Aerial crown-view tile of a tropical tree (Barro Colorado Island, Panama), acquired 20241112:
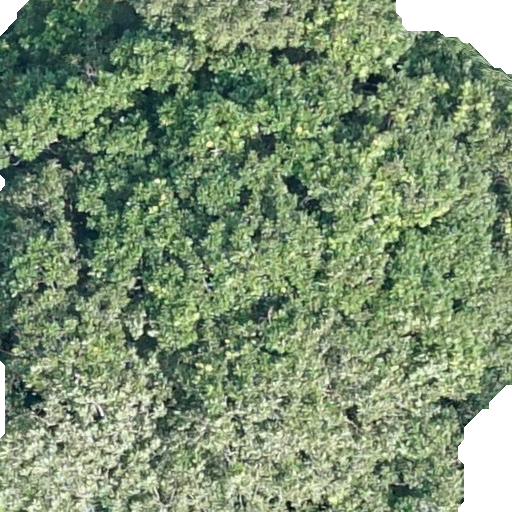
Species: Dipteryx oleifera
GBIF accepted scientific name: Dipteryx oleifera
Crown area: 512.272 m²